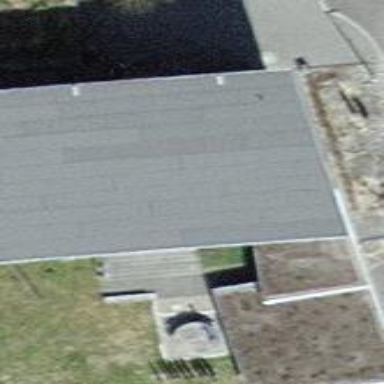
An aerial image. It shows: Building.